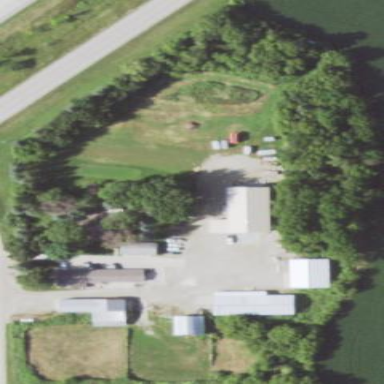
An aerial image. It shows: Commercial area with home improvement shop.